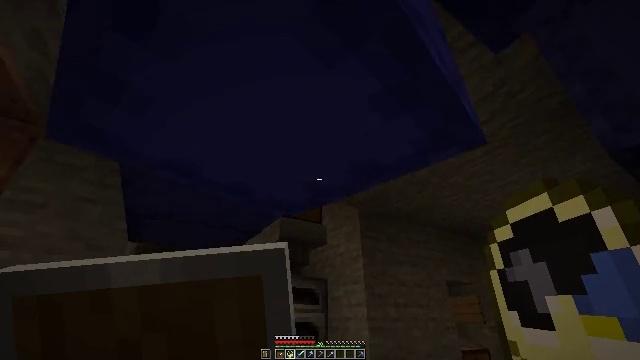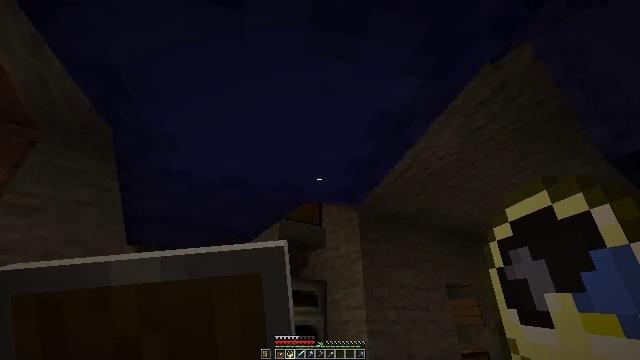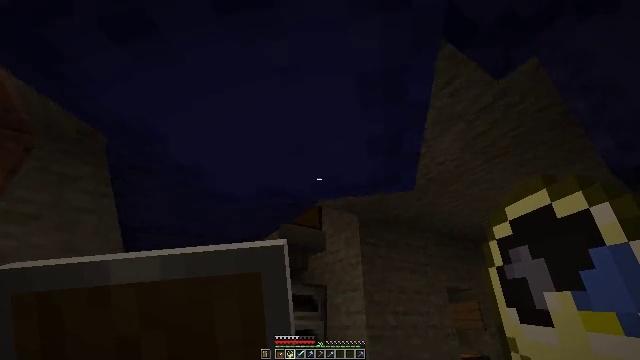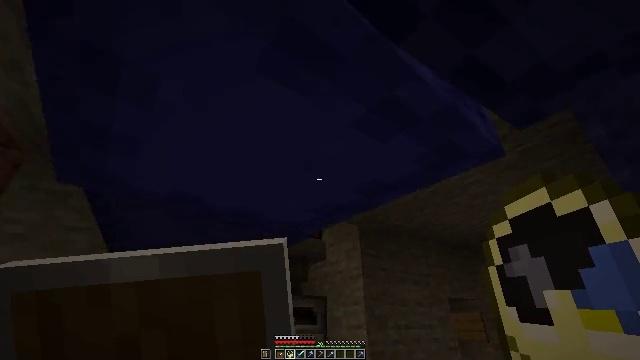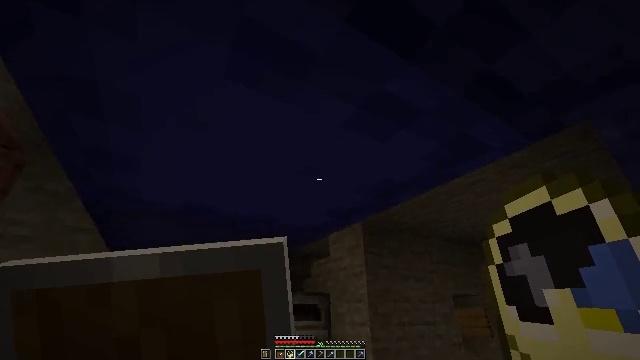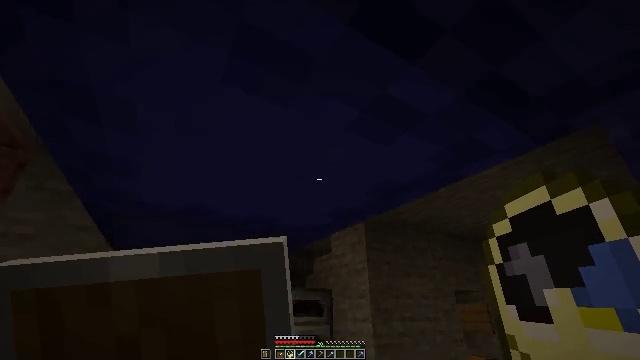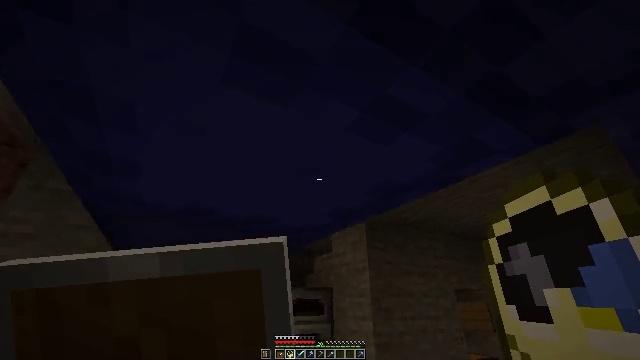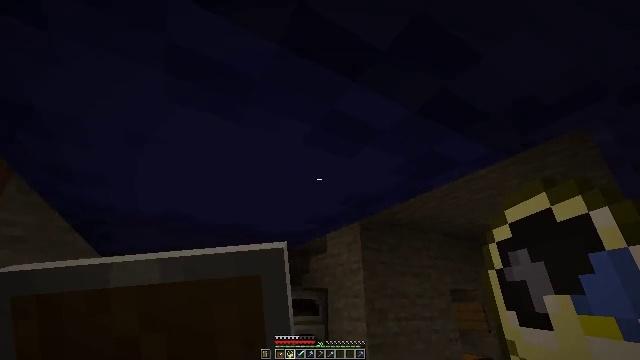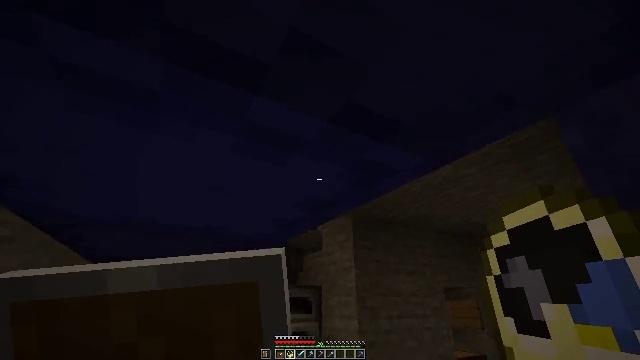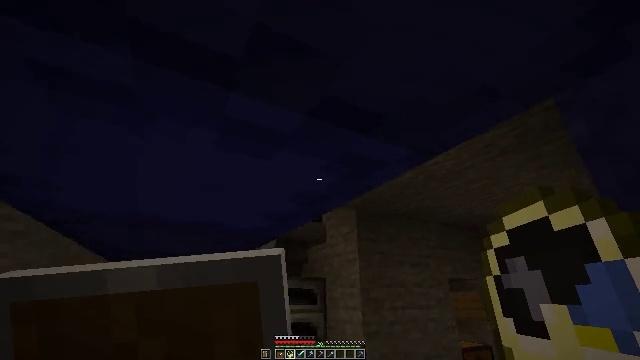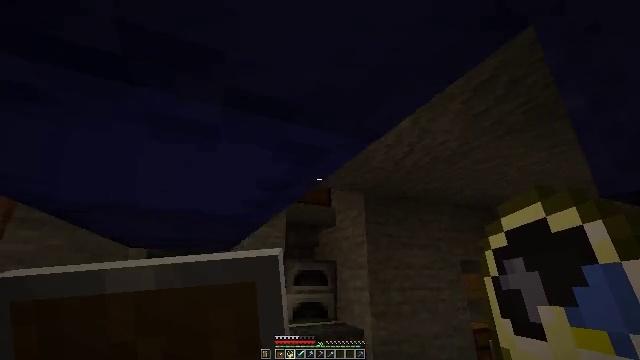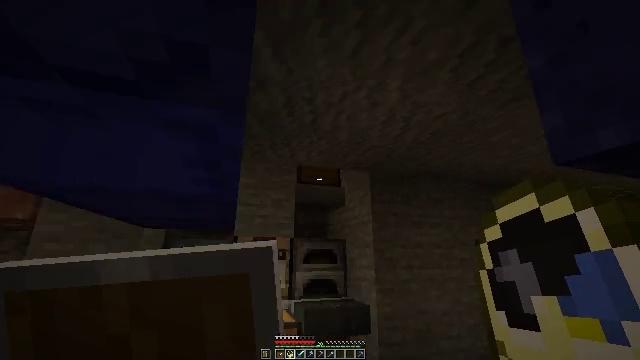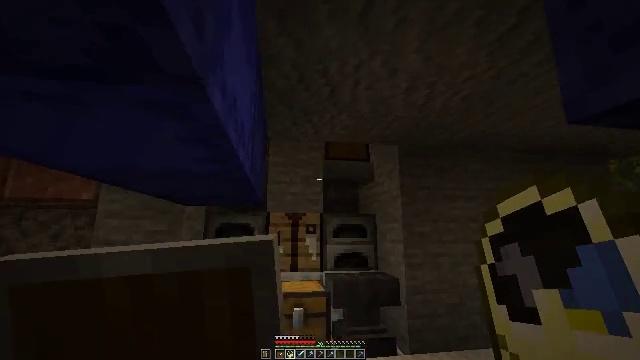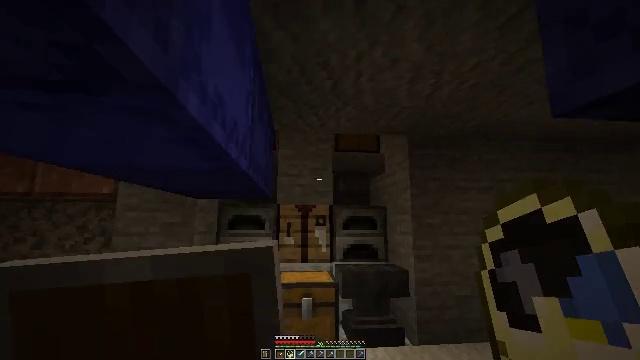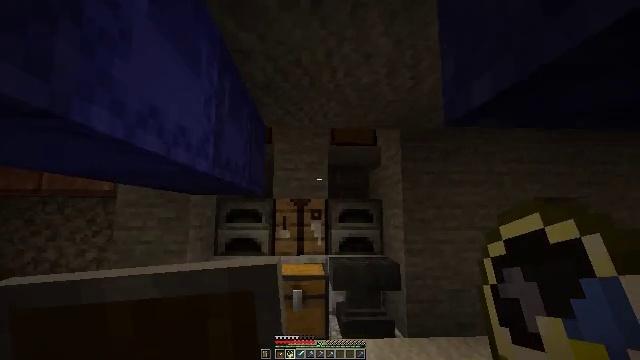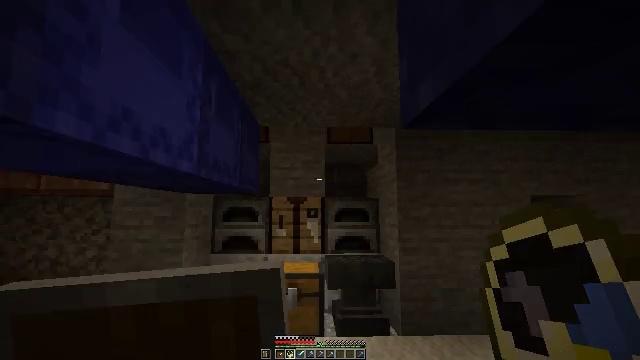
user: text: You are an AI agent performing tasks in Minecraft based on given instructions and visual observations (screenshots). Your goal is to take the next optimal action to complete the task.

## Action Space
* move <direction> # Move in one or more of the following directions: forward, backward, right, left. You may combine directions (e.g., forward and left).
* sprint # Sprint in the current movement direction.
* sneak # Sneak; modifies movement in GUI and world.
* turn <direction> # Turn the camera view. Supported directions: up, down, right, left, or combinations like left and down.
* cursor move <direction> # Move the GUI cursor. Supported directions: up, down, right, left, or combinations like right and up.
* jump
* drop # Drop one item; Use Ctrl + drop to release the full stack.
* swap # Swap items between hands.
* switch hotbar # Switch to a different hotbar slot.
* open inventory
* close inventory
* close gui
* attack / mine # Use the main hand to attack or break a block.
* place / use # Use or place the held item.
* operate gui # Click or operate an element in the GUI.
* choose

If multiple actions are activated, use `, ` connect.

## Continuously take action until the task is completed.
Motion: motion action
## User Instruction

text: Mine the blue shulker box.
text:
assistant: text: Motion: no_op
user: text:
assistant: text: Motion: no_op
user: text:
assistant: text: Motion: no_op
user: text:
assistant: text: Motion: turn down
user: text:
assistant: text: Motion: turn down
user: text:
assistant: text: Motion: no_op
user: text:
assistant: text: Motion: move right
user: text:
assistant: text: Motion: move right
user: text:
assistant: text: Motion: move right, turn left and down
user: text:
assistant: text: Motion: move right, turn left and down
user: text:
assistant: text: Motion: move right, turn left and down
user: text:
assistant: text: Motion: move right, turn left and down
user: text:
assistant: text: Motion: move right, turn left and down
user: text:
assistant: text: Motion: move right, turn left and down
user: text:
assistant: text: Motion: move right
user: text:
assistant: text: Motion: move right
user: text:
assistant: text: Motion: move right
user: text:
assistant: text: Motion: move right, turn left
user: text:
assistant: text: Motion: turn left
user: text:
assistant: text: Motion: move left, turn left
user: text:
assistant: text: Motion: move left, turn left
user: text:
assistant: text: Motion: no_op
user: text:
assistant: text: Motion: no_op
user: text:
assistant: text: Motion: no_op
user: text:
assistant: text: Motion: no_op
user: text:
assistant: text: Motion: no_op
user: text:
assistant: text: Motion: no_op
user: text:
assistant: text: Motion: turn left and up
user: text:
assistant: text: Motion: move right, turn up
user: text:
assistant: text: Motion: move right